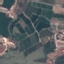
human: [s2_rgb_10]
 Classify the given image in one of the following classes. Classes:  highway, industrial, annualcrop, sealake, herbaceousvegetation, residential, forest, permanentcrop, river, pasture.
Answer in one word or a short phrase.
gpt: PermanentCrop